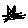
Label: cat